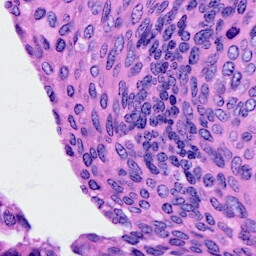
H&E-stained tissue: Cervix